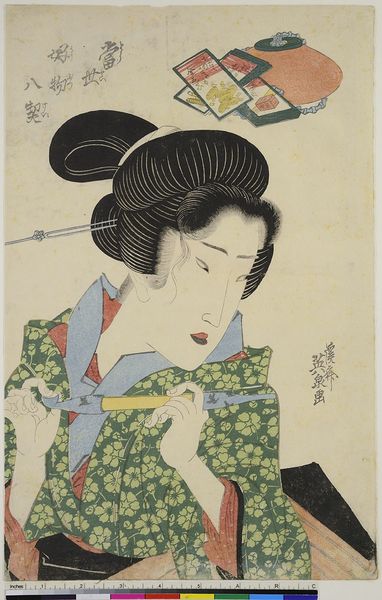
Titel: Acht Genüsse der heutigen Zeit
Künstler: Keisai Eisen
Standort: Hamburg
Institution: Museum für Kunst und Gewerbe Hamburg
Schlagwörter: blau, grün, blumen, frau, haar, laterne, schwarz, zeichnung, kragen, schale, haare, lippen, dutt, holzschnitt, japan, karten, chinesin, japanisch, schriftzeichen, geld, geisha, druckgraphik, druckgrafik, malen, pinsel, stift, china, karte, schreiben, zeit, farbholzschnitt, spielkarten, stäbchen, haarnadel, schrft, kimono, sarong, edo, schrieben, blick zur seite, komplementärkontras, reproduktionen, tabakspfeife, druckerzeugnisse, halbpofil, er vblumenmuster, mulan